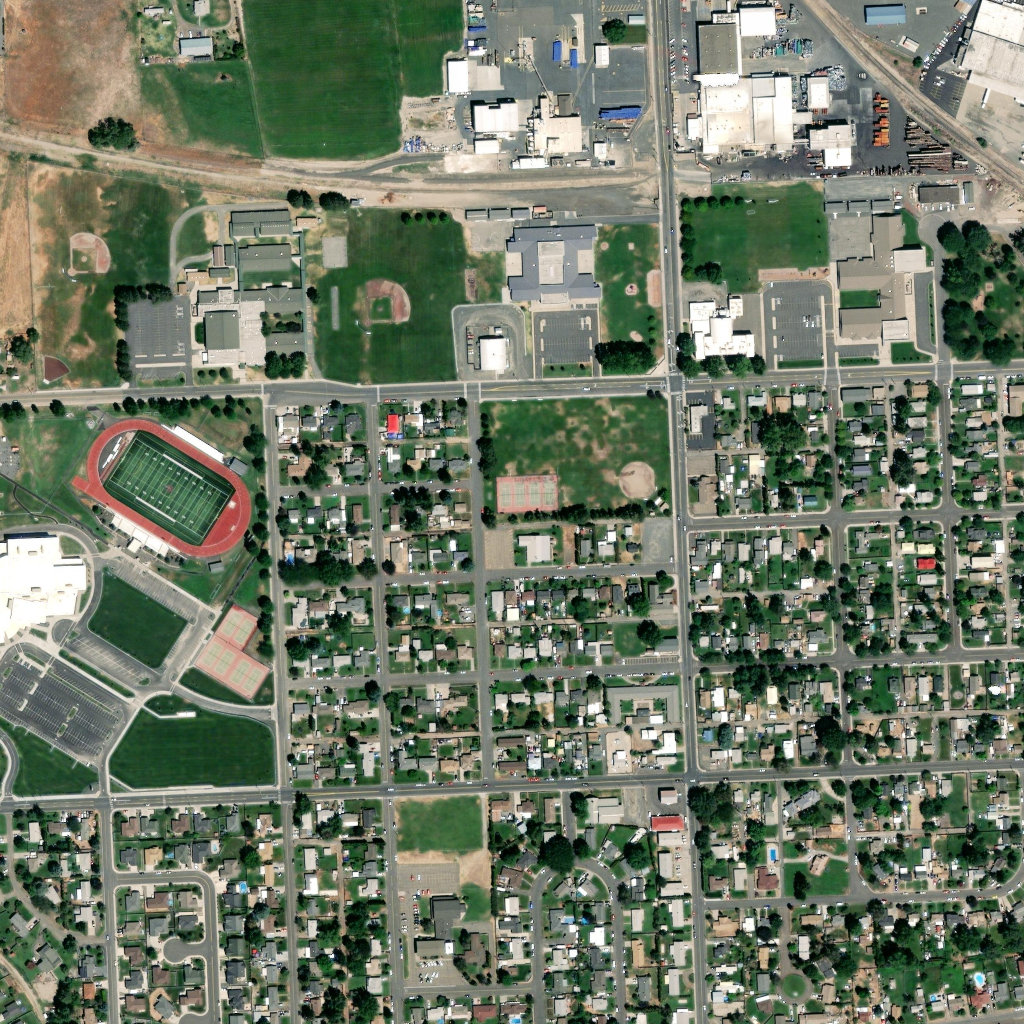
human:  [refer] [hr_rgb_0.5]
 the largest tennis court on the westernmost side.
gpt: <box>[[19, 58, 28, 68, 0]]</box>

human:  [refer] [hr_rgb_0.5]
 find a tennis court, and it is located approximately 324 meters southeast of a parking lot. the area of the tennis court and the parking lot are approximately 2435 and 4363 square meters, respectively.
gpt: <box>[[48, 46, 54, 50, 0]]</box>